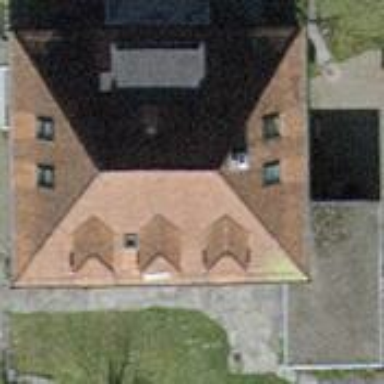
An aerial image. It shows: Building with tile roof.